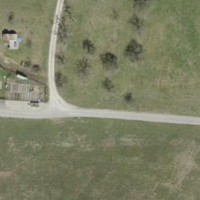
EUNIS habitat code: 24
Species observed at this site:
Juglans regia